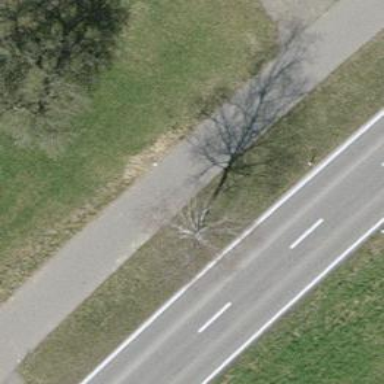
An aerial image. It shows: Urban tree adds touch of nature to the surroundings.